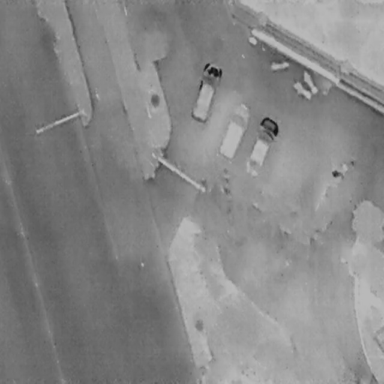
There are seven objects shown in the infrared image, including four Bicycles, and three Cars.